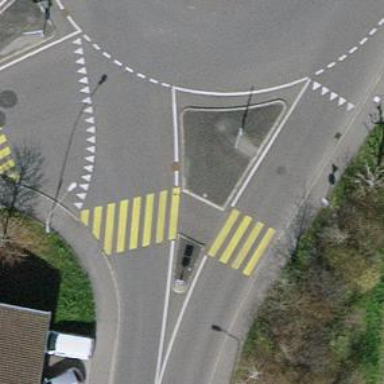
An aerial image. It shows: Uncontrolled road crossing with pedestrian island.